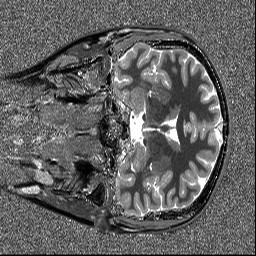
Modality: T1map
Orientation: coronal
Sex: female